Interaction volume radius: 5 \u00c5
Interaction volume height: 25 \u00c5
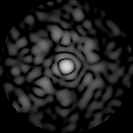
Disorder parameter: 0.8588